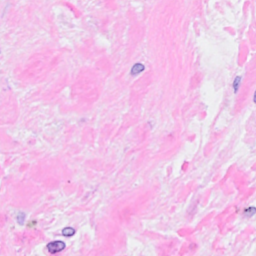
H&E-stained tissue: Breast